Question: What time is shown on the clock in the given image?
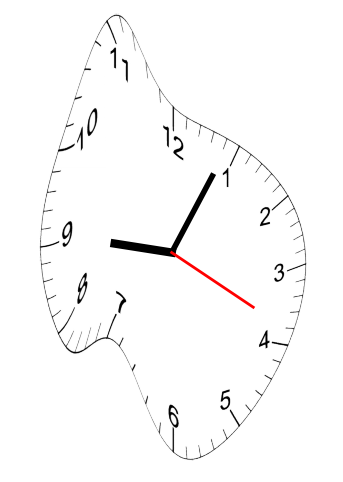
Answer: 09:04:19